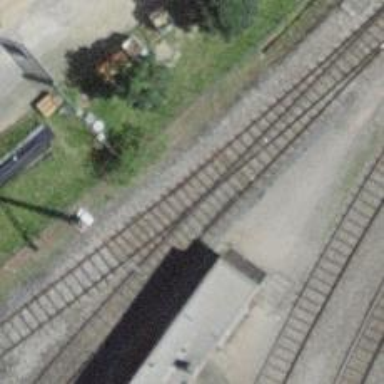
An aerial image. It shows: Railway spur service.